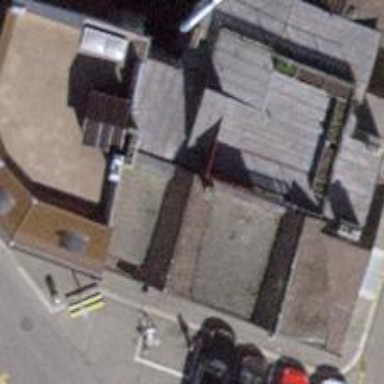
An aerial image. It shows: Fast food establishment.